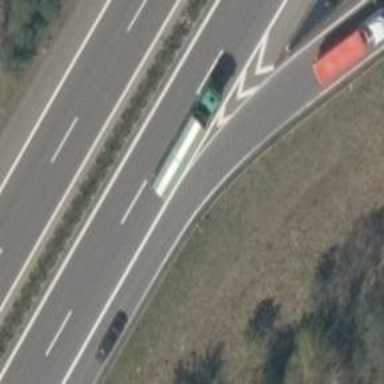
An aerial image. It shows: Asphalt motorway link.